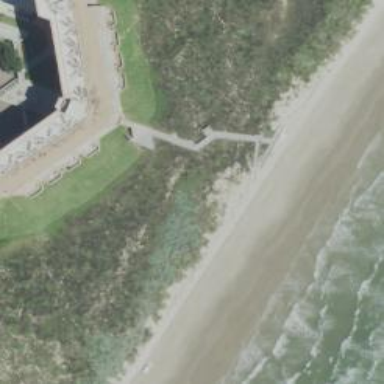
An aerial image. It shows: Pier located along footway.